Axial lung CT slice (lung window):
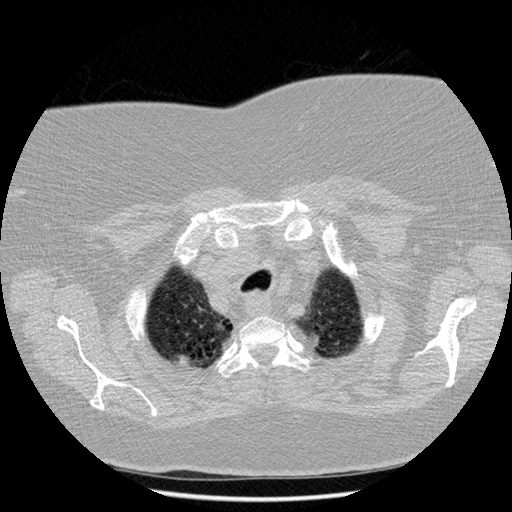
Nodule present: no